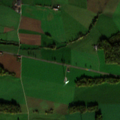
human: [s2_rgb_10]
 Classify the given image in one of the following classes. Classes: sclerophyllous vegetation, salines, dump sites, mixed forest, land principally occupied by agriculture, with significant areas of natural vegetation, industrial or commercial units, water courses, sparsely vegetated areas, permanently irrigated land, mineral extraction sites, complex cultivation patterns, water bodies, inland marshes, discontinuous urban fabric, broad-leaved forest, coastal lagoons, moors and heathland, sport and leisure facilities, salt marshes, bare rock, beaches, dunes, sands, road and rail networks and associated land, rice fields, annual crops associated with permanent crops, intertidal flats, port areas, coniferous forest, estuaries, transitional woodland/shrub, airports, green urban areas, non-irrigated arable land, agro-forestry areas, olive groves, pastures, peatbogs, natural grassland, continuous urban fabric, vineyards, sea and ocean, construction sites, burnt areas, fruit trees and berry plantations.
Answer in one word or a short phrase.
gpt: non-irrigated arable land, pastures, complex cultivation patterns, land principally occupied by agriculture, with significant areas of natural vegetation